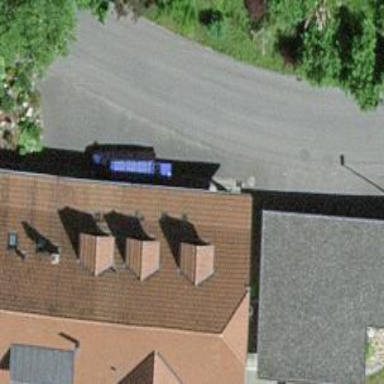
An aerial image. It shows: Residential building.